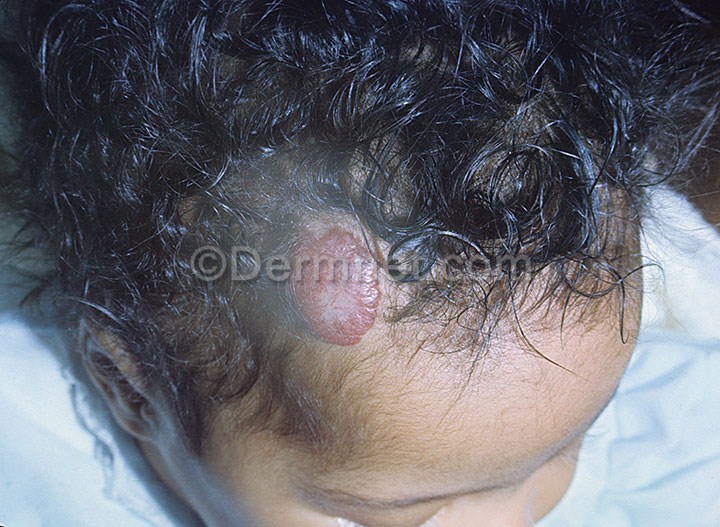
Disease: Vascular Tumors